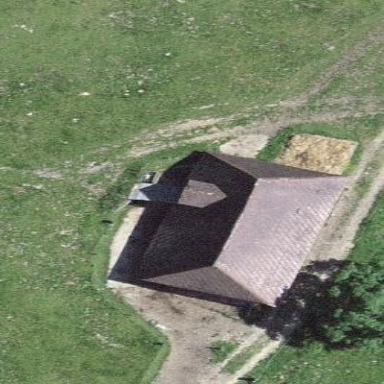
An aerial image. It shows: Farm auxiliary building.